Aerial crown-view tile of a tropical tree (Barro Colorado Island, Panama), acquired 20250616:
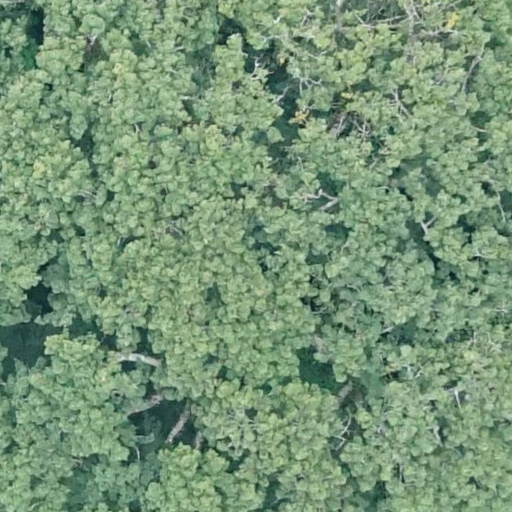
Species: Ceiba pentandra
GBIF accepted scientific name: Ceiba pentandra
Crown area: 1212.123 m²